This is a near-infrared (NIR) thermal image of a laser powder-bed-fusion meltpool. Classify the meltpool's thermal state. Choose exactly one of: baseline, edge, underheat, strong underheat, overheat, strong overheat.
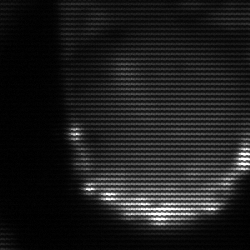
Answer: edge